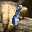
Label: 6